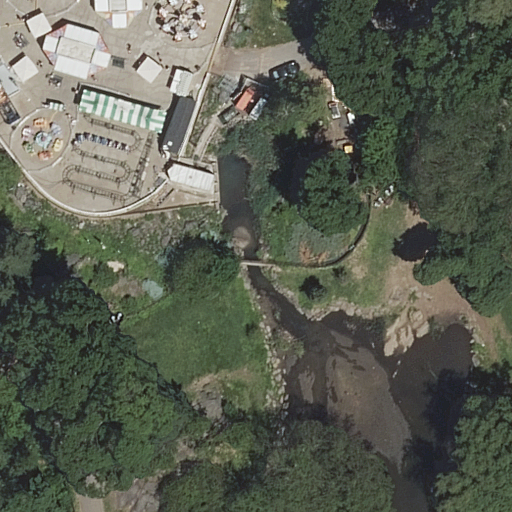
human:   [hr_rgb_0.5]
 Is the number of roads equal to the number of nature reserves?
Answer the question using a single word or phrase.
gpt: no

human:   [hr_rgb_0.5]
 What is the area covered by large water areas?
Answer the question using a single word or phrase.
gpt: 1322m2

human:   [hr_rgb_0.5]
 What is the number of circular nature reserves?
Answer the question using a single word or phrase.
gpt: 0

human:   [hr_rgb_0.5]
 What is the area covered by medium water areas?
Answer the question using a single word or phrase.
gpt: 0m2

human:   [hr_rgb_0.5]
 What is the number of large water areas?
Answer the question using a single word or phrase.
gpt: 1

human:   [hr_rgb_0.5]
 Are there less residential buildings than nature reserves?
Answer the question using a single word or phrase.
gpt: yes

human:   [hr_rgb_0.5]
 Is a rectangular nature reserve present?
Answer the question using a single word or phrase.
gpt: yes

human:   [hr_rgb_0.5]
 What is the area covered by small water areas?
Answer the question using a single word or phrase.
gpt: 0m2

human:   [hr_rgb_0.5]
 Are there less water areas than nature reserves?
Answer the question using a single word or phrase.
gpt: no

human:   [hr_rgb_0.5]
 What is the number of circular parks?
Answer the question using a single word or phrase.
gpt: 0

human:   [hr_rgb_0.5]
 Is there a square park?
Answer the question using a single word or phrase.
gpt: no

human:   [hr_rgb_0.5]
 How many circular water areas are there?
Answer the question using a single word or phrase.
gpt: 0

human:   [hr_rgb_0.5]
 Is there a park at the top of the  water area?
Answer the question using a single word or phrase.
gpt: yes

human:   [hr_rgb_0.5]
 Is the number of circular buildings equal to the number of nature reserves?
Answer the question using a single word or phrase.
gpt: no

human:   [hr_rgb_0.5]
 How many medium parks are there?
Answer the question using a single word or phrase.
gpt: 0

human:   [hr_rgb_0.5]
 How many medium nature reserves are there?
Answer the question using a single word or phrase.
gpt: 1

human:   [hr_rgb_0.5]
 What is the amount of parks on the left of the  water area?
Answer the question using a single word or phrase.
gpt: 1

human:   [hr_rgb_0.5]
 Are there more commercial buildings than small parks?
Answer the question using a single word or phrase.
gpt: no

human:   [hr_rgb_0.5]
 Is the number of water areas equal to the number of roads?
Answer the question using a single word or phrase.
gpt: no

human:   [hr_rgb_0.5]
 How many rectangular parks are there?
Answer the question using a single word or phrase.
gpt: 1

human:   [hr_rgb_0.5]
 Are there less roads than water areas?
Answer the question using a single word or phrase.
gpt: no

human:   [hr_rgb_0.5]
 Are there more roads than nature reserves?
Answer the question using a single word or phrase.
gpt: yes

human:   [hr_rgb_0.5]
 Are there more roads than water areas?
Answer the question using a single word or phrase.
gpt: yes

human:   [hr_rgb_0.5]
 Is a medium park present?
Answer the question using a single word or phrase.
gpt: no

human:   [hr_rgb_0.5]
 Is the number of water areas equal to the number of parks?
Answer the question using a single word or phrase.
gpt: yes

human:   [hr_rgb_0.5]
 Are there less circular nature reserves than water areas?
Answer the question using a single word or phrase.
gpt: yes

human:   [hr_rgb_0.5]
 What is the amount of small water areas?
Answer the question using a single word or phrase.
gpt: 0

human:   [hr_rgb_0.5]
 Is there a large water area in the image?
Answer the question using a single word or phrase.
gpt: yes

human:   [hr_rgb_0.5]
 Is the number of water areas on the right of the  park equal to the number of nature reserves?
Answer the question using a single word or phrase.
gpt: yes

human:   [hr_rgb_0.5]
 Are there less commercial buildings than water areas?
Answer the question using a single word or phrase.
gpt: yes

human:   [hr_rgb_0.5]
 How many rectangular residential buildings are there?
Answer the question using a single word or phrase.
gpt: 0

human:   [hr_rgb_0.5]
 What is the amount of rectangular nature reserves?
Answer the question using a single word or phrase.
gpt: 1

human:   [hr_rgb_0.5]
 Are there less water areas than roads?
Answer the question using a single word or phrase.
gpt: yes

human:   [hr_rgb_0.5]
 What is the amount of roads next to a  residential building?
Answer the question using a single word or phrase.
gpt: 0

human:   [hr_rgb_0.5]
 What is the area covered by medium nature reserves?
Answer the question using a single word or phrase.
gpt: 203m2

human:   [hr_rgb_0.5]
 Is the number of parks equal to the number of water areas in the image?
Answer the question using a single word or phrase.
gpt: yes